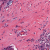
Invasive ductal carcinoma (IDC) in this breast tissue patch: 0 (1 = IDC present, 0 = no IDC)